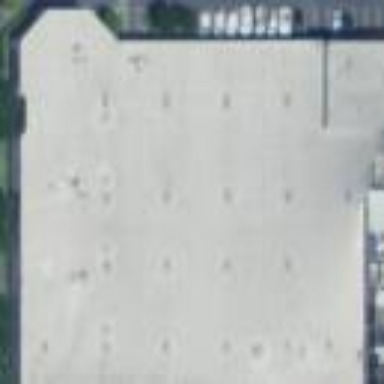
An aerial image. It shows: Industrial building.